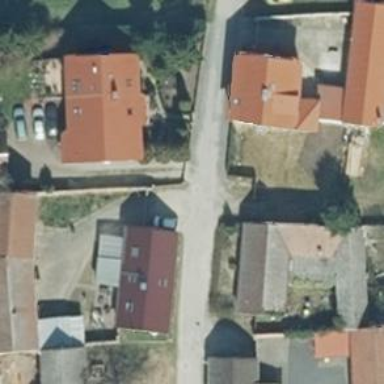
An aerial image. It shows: Residential road.